Field crop: maize
Growth stage: 2
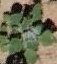
Species: chenopodium